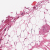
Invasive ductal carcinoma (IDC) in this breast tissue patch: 0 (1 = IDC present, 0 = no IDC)